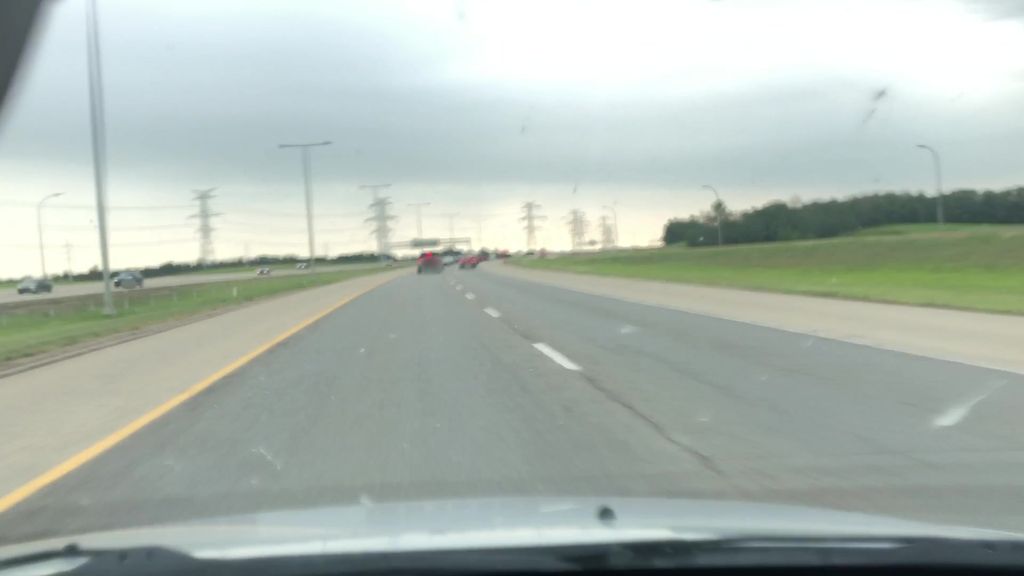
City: edmonton